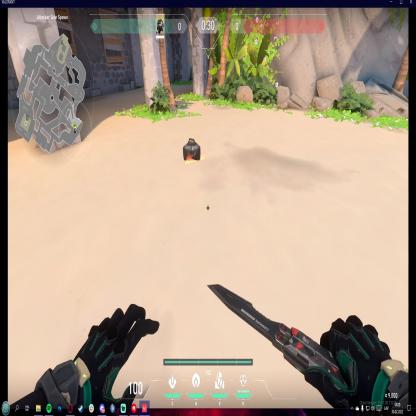
Label: dropped spike